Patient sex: M
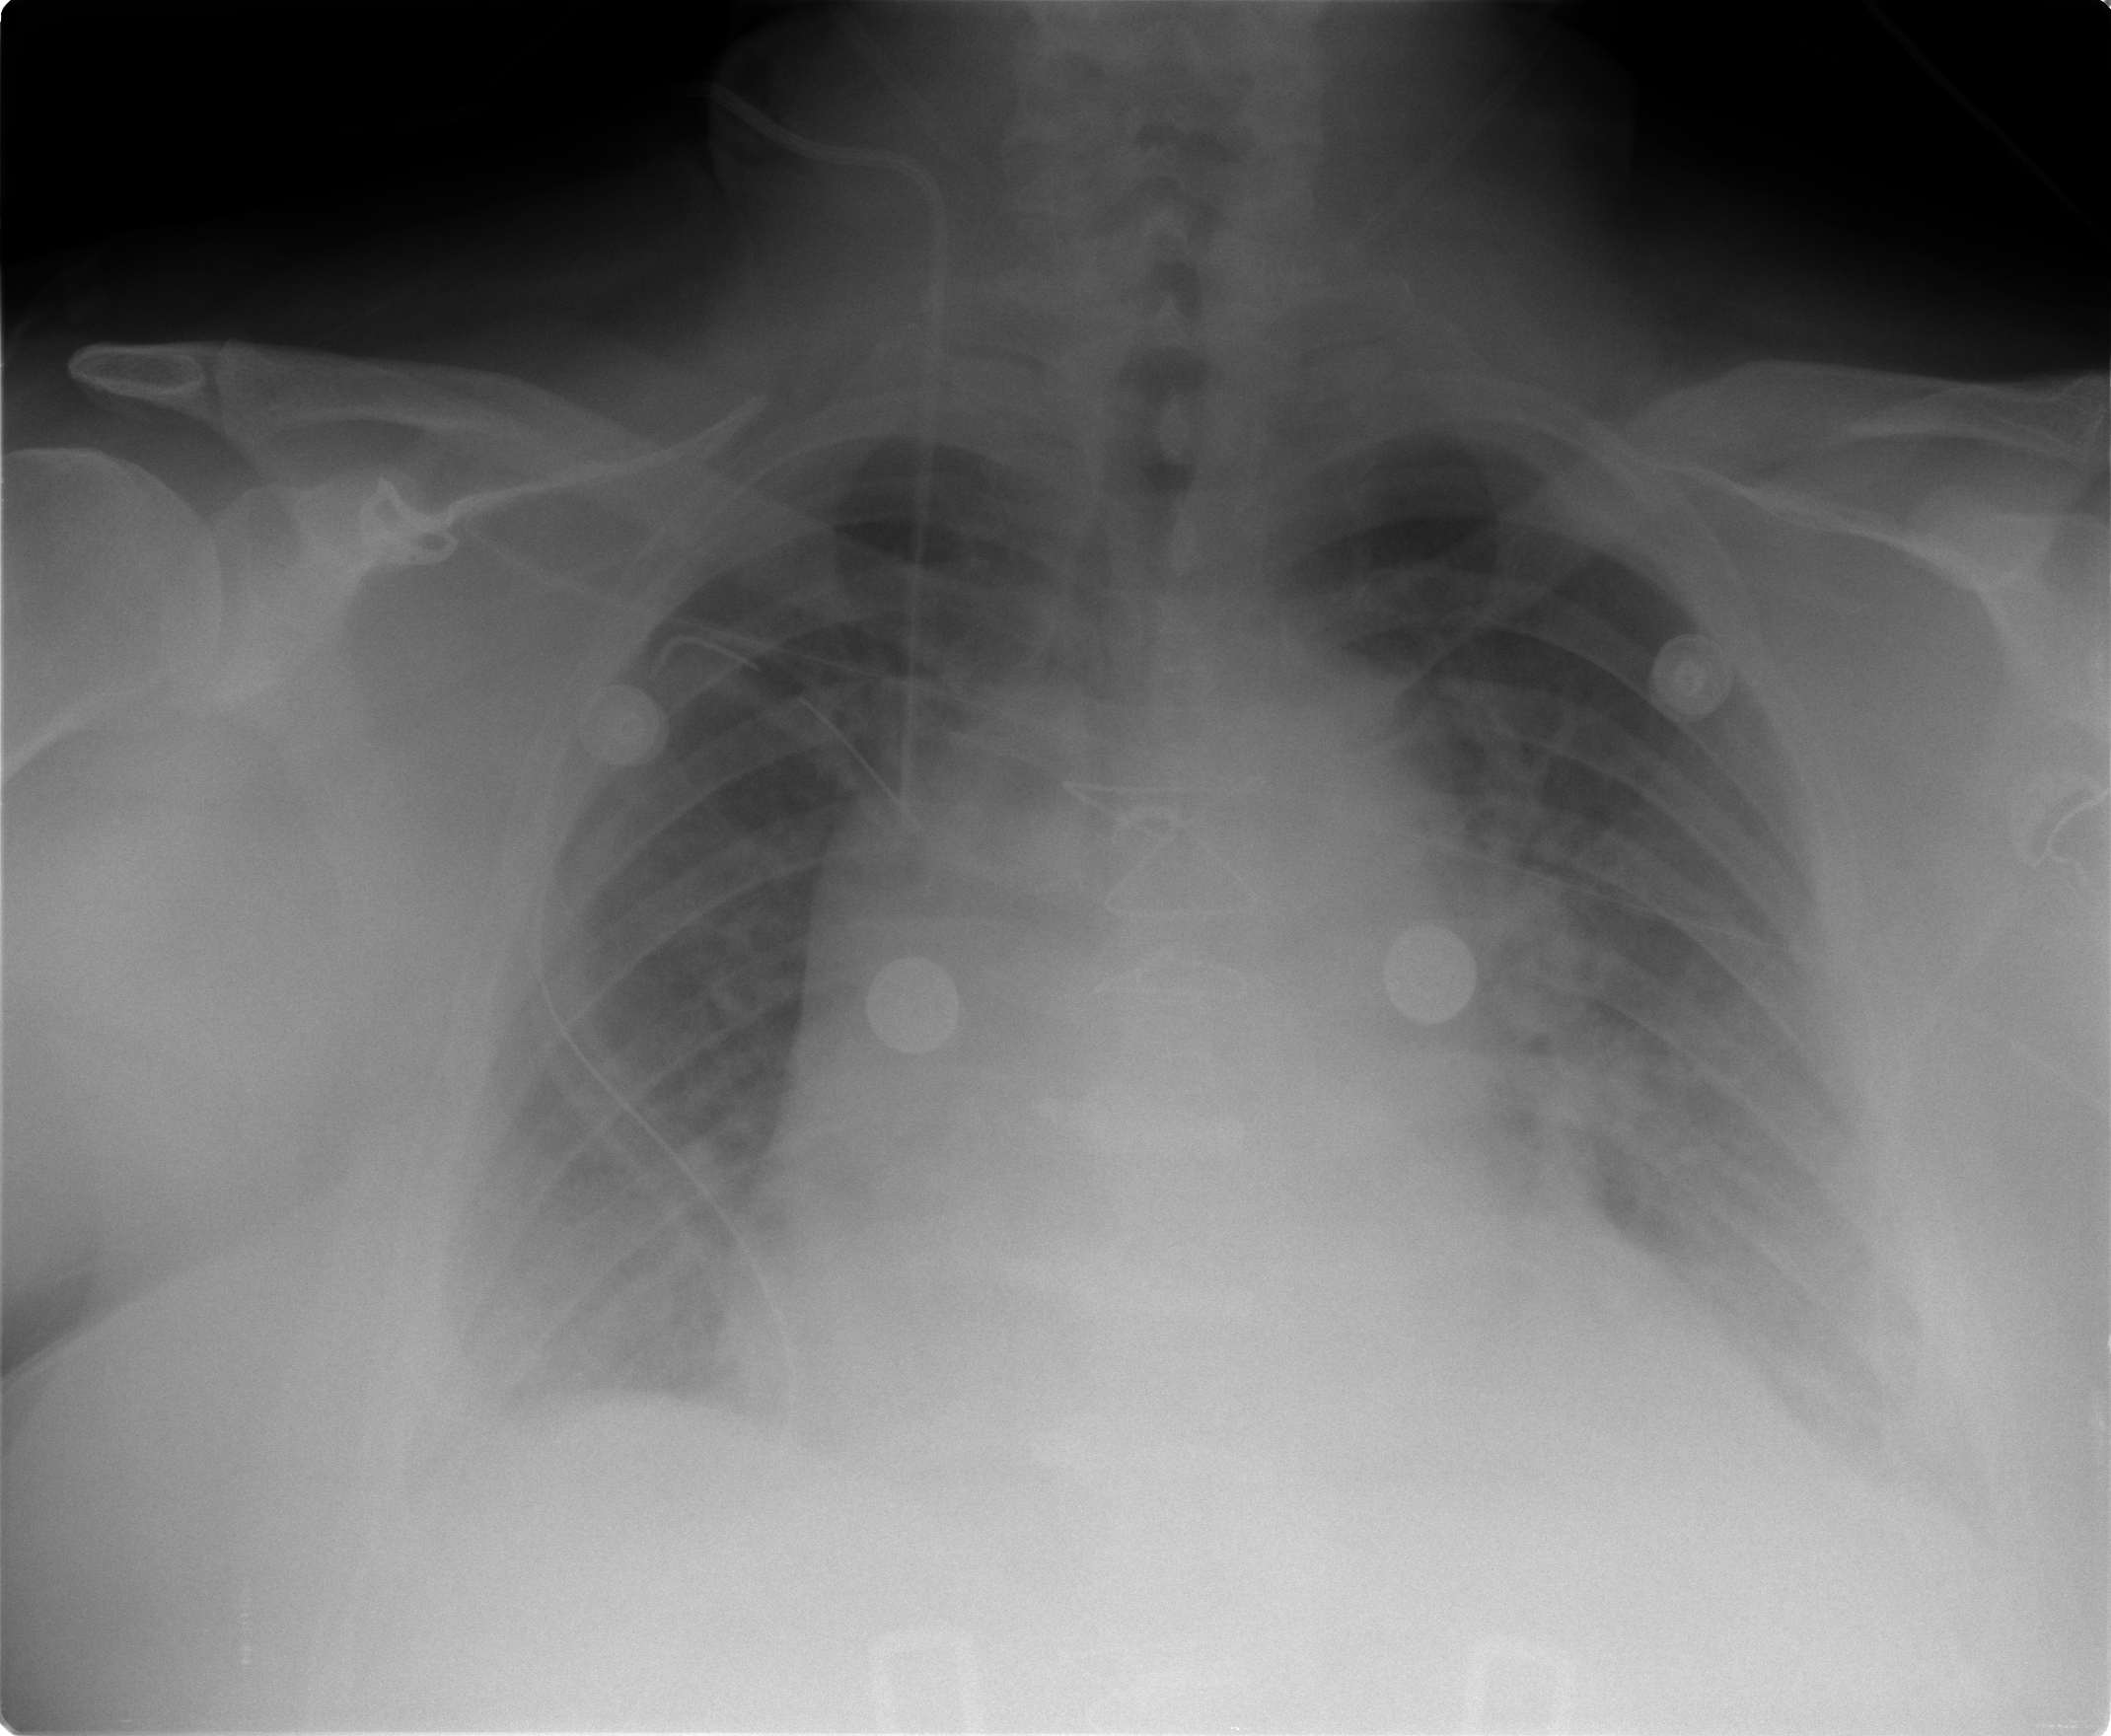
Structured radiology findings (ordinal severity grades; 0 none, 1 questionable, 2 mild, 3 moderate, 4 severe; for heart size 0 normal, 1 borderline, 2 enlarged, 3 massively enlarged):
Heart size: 2
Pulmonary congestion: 3
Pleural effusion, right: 2
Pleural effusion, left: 2
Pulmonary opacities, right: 3
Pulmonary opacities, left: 3
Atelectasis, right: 2
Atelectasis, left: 2